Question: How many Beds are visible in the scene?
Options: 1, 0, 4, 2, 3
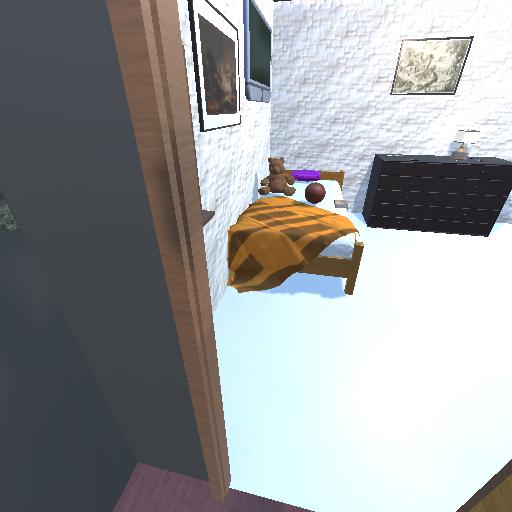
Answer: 1